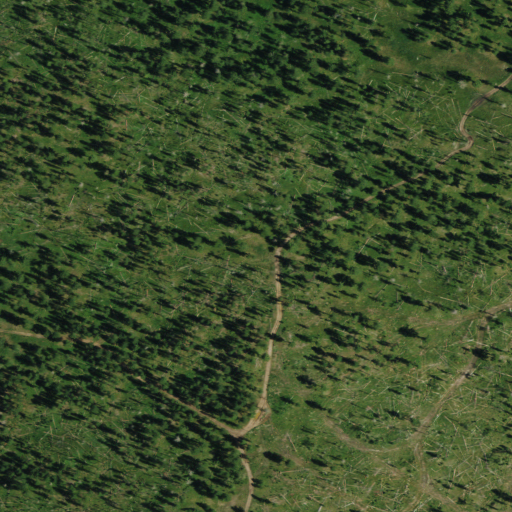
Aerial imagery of plain(s) in South Dakota named Fox Flat containing only evergreen forest